Question: I want to attach a form to another window (of another process). I try to do this by using
'''
[DllImport("user32.dll", SetLastError = true)]
private static extern IntPtr SetParent(IntPtr hWndChild, IntPtr hWndNewParent);
setParentWindow(myWindowHwnd, newParentHwnd);
'''
In doing so my form becomes attached, but is also . Question <URL> solves this issue for a WPF Window, basically by using
'''
HwndSourceParameters parameters = new HwndSourceParameters();
...
HwndSource src = new HwndSource(parameters);
'''
I have tried to transfer this to my form, but I am unable to do so (e.g. how to handle 'src.RootVisual = (Visual)window.Content;' ? -> <URL>.
<URL> says, I need to modify the windows style:
> For compatibility reasons, SetParent does not modify the WS_CHILD or WS_POPUP window styles of the window whose parent is being changed. Therefore, if hWndNewParent is NULL, you should also clear the WS_CHILD bit and set the WS_POPUP style after calling SetParent. Conversely, if hWndNewParent is not NULL and the window was previously a child of the desktop, you should clear the WS_POPUP style and set the WS_CHILD style before calling SetParent.
Here I miss the corresponding API for doing so, can I do it directly from C# or have I to use another 'DllImport' again?
<URL> advises against attaching windows in different processes at all, but at least I want to try.
What would I need to do to get the form window visible? If the approach with 'WS_Child' is the correct one, how would I set it? Or is the <URL> the way to go, but how would I apply it to an windows form?
-- Findings (later added) --
<URL> shows how to modify the style from C# / PInvoke
Find all <URL> here, C# syntax at the bottom.
-- Findings due to discussion with Alan --
I did run my program on Win XP to crosscheck (see Alan's answer below and the comments). At least I do now see something. Since I have added the coordinates as of Alan's examples, my window now shines through in notepad when moving over the other window near the left upper corner. You can still see the text typed in notepad as overlay. Under Win 7 (32) I do see nothing at all.
1. Now I need to find out whether this can be written in a stable way, appearing on Win 7 as well.
2. Nevertheless, I still cannot click any buttons on my form, needs to be solved too.

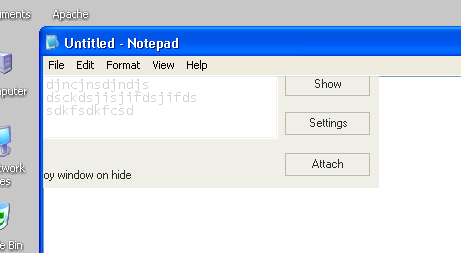
Answer: Here is a working example. The hosting app is a simple WinForms application with a blank form (not included here), while the "guest app" has a main form (code behind included below) with some controls, including a test button to display a message after changing the guest form's parent.
The usual caveats linked to in the OP's question apply to this, too.
'''
public partial class GuestForm: Form
{
[DllImport("user32.dll")]
public static extern int SetWindowLong(IntPtr hWnd, int nIndex, int dwNewLong);
[DllImport("user32.dll")]
public static extern int GetWindowLong(IntPtr hWnd, int nIndex);
[DllImport("user32.dll", SetLastError = true)]
private static extern IntPtr SetParent(IntPtr hWndChild, IntPtr hWndNewParent);
public static int GWL_STYLE = -16;
public static int WS_CHILD = 0x40000000;
public GuestForm()
{
InitializeComponent();
}
private void button1_Click(object sender, EventArgs e)
{
MessageBox.Show("done");
}
private void button2_Click(object sender, EventArgs e)
{
Process hostProcess = Process.GetProcessesByName("HostFormApp").FirstOrDefault();
if (hostProcess != null)
{
Hide();
FormBorderStyle = FormBorderStyle.None;
SetBounds(0, 0, 0, 0, BoundsSpecified.Location);
IntPtr hostHandle = hostProcess.MainWindowHandle;
IntPtr guestHandle = this.Handle;
SetWindowLong(guestHandle, GWL_STYLE, GetWindowLong(guestHandle, GWL_STYLE) | WS_CHILD);
SetParent(guestHandle, hostHandle);
Show();
}
}
}
'''